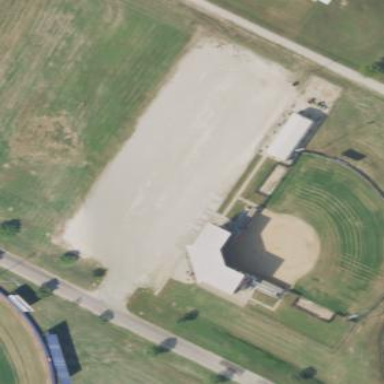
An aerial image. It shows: Baseball pitch for leisure land activities.